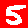
Digit: 5